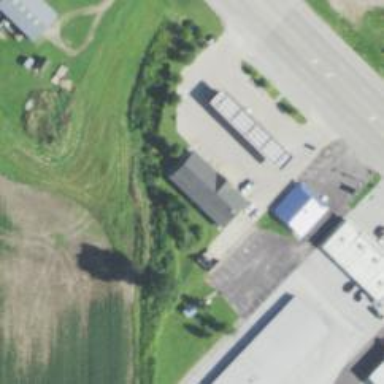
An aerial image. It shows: Convenience shop.